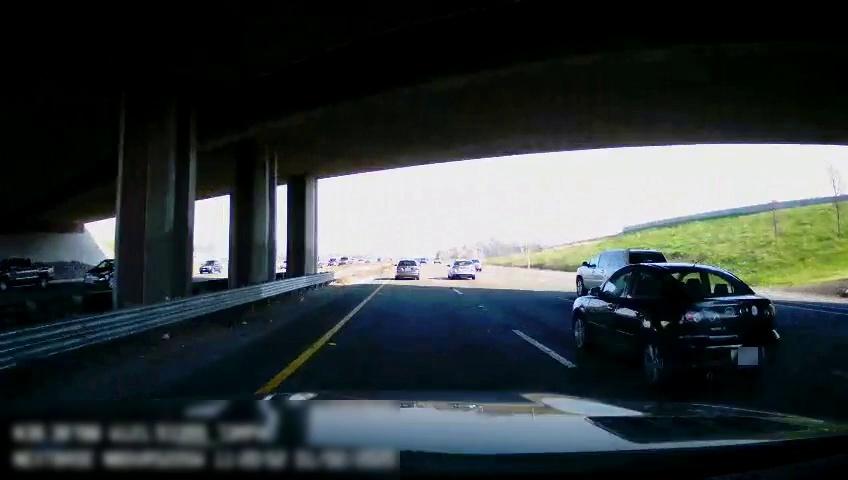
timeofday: Day
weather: Sunny
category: Drivable Space
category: Drivable Space
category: Vehicles | Car
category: Vehicles | SUV
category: Vehicles | Car
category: Vehicles | Car
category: Vehicles | Car
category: Vehicles | Truck
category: Vehicles | Car
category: Vehicles | SUV
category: Vehicles | Car
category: Vehicles | Car
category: Vehicles | SUV
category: Lanes | Current Lane
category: Lanes | Current Lane
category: Lanes | Alternate Lane
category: Lanes | Alternate Lane
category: Lanes | Alternate Lane